Contrast-enhanced CT slice 78 of 121
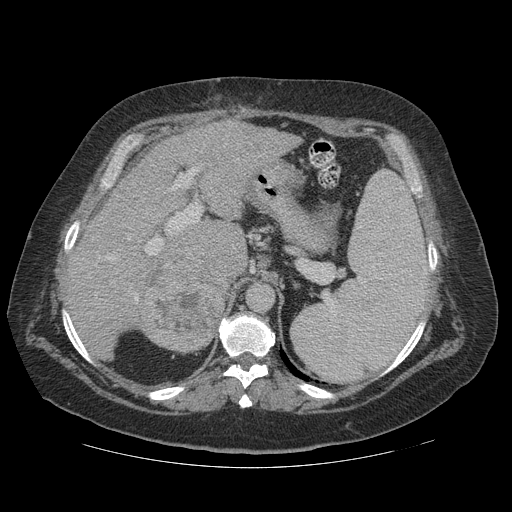
Segmented voxel counts for this case:
Liver: 961121 voxels
Tumor mass: 166227 voxels
Portal vein: 14240 voxels
Abdominal aorta: 6965 voxels